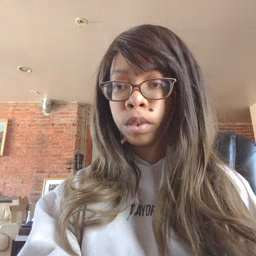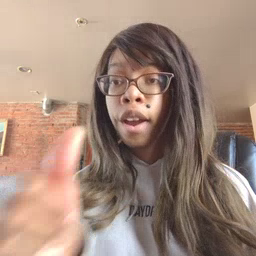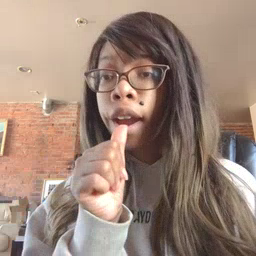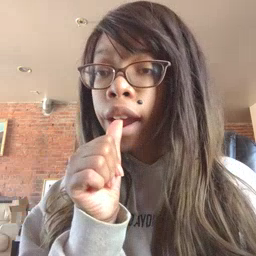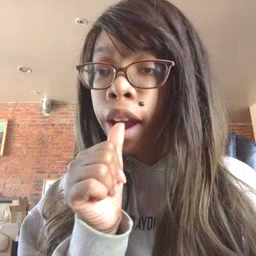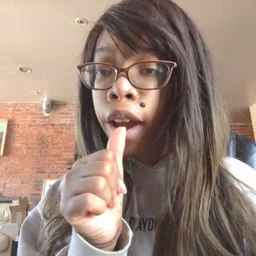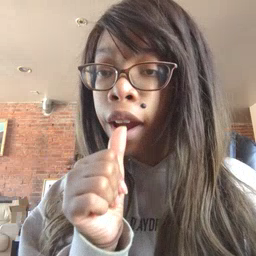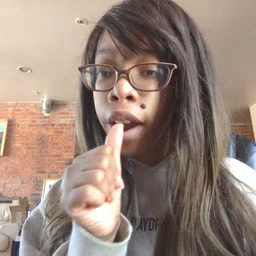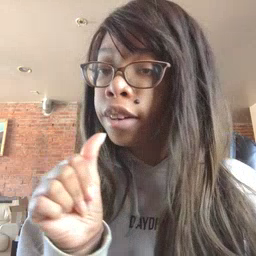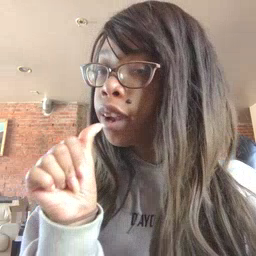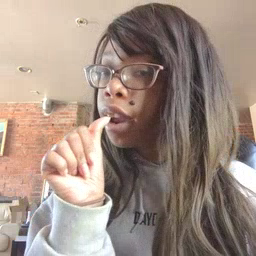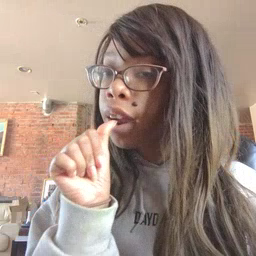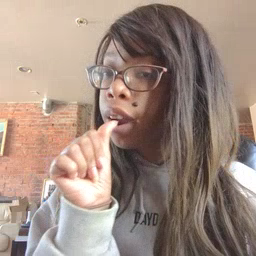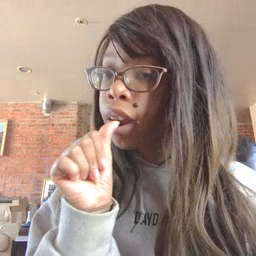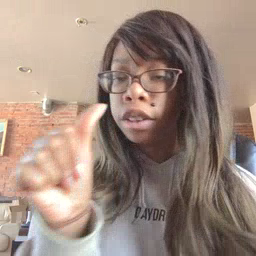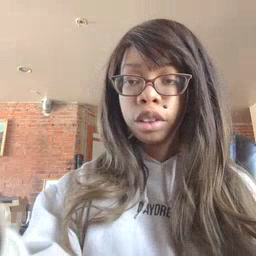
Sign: nuts